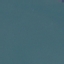
Land use / land cover class: SeaLake